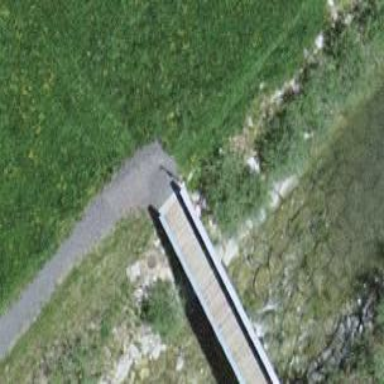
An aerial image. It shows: Gravel path.